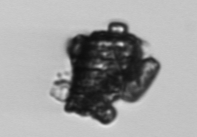
Label: Delphineis